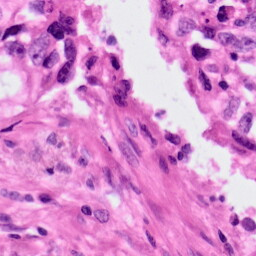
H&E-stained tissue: Lung